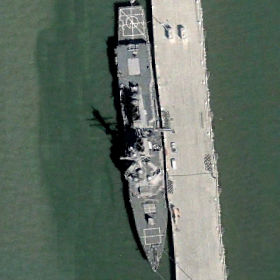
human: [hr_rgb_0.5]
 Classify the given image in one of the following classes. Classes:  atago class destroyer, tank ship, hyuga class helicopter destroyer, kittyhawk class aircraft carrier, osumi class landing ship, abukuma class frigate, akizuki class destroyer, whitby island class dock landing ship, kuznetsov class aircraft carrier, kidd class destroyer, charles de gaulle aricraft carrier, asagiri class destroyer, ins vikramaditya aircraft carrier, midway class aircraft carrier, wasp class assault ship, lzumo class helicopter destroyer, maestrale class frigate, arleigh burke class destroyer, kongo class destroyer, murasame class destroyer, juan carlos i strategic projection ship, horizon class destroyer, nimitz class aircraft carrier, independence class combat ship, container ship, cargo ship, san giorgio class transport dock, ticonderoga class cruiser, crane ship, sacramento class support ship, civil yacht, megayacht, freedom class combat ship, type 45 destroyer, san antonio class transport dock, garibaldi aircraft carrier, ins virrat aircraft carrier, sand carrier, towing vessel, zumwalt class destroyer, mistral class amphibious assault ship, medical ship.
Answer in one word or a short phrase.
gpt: Arleigh Burke class destroyer